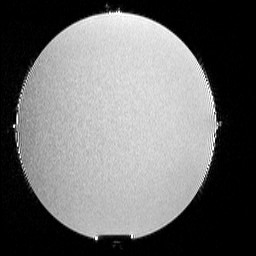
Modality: T2w
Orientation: sagittal
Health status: healthy
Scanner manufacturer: siemens
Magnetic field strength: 3 T
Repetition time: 4.8 s
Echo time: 0.458 s